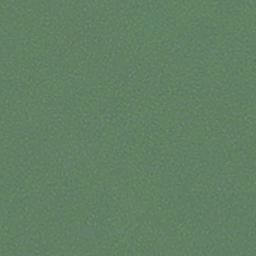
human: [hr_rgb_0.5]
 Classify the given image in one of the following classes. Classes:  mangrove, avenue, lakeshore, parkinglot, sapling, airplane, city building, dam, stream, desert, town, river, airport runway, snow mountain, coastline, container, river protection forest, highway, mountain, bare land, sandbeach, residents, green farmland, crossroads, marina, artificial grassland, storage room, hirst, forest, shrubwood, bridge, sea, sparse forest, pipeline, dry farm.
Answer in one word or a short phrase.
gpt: sea